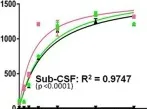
Aggregation kinetics of "seed-free" synthetic monomeric Abeta peptide. (F) seed-free Abeta1-42 (t0) aggregation kinetic was assessed after addition of known quantities of sub-CSF and sub-serum and compared with the aggregation kinetic after addition of conversion buffer, negative control CSF (neg-CSF) or serum (neg-serum). Error bars represent the mean level derived from n = 4 wells.
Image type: chart (chart)